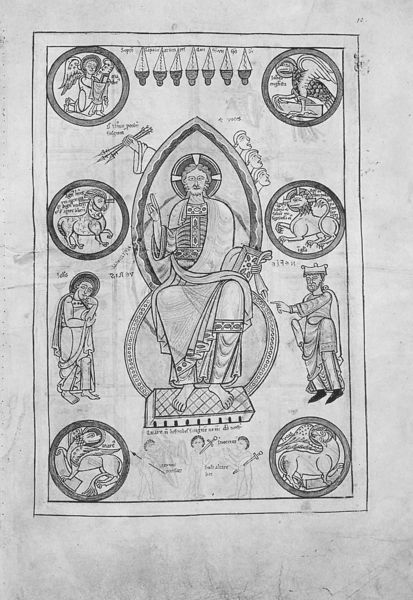
Titel: Liber Floridus
Künstler: Lambert von St. Omer
Standort: Herkunftsland: Frankreich (EU - F)
Institution: Wolfenbüttel, Herzog August Bibliothek
Schlagwörter: adler, falke, flügel, hand, umhang, vogel, schwarz, zeichnung, rahmen, krone, engel, füße, könig, thron, lamm, buch, strahlen, barfuß, radierung, seite, illustration, text, fußbank, heiligenschein, pfarrer, christus, jesus, segen, mönch, löwe, stier, erzengel, pfeile, waagen, ikonographie, mandorla, byzanz, evangelisten